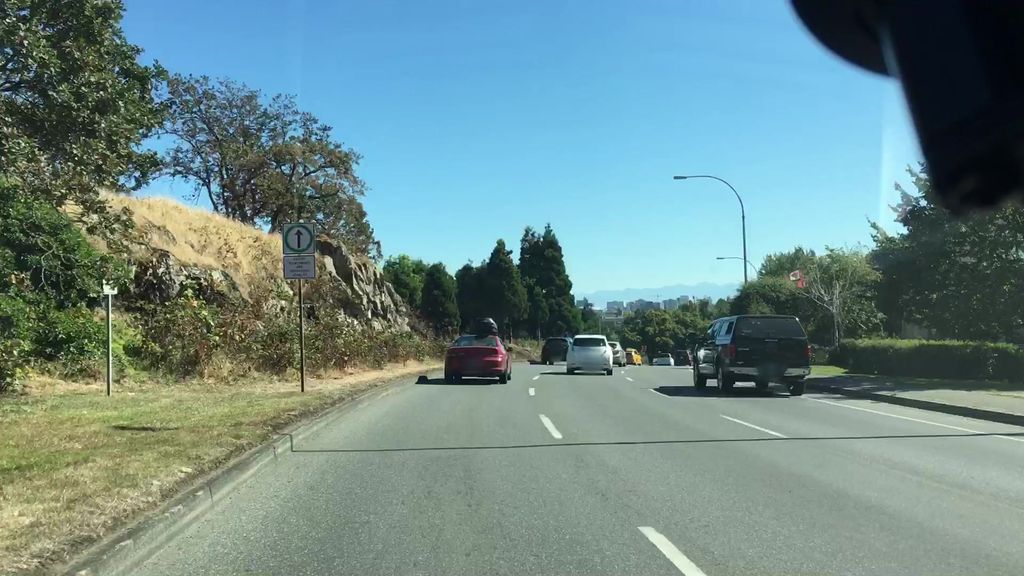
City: victoria